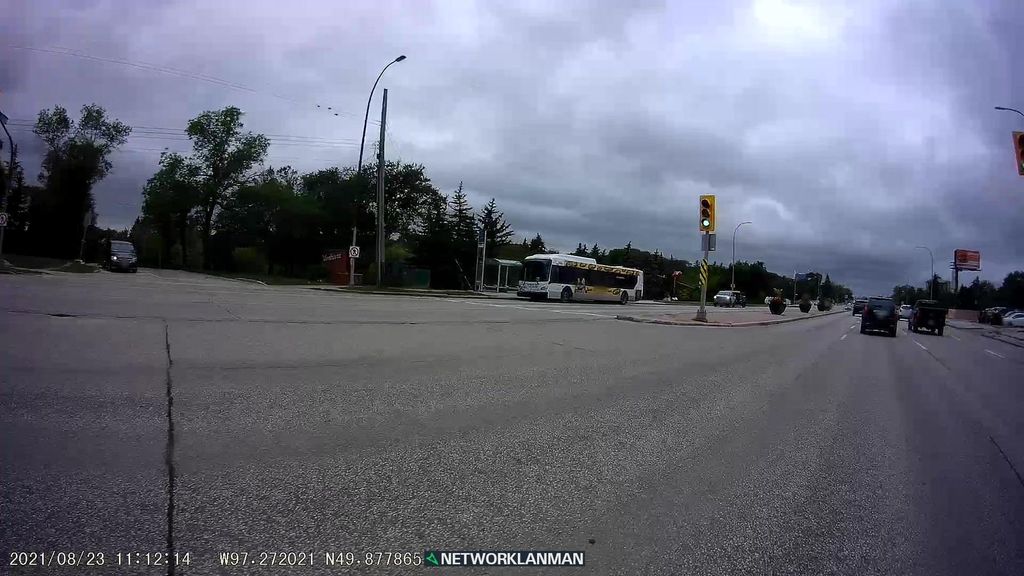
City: winnipeg